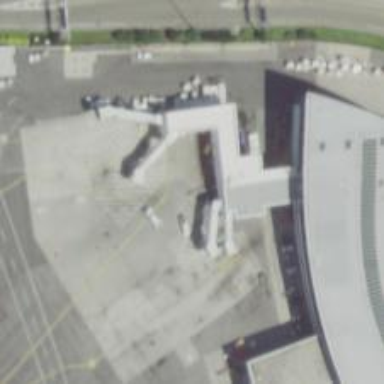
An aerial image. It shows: Airport gate.